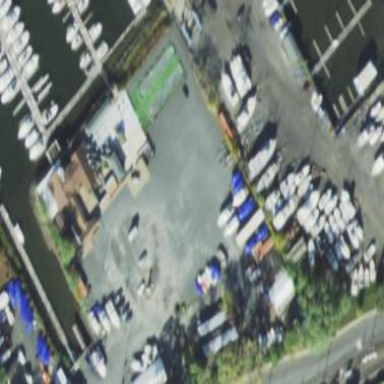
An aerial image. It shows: Boatyard located near waterway.